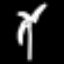
Label: palm tree